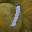
Label: 1